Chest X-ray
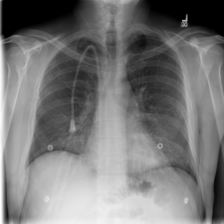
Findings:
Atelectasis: negative
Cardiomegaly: negative
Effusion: negative
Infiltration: positive
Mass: negative
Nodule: negative
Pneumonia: negative
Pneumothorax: negative
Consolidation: negative
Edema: negative
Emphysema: negative
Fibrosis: negative
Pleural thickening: negative
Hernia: negative